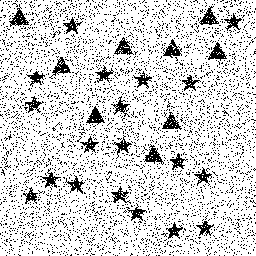
Squares: 0
Triangles: 9
Stars: 19
Total shapes: 28